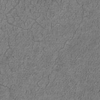
Label: not_dusty